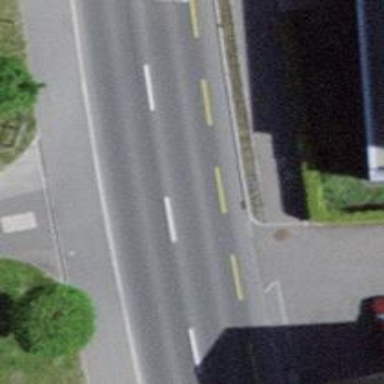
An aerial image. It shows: Primary highway with asphalt surface. There are sidewalks on both sides and cycle track on the left.